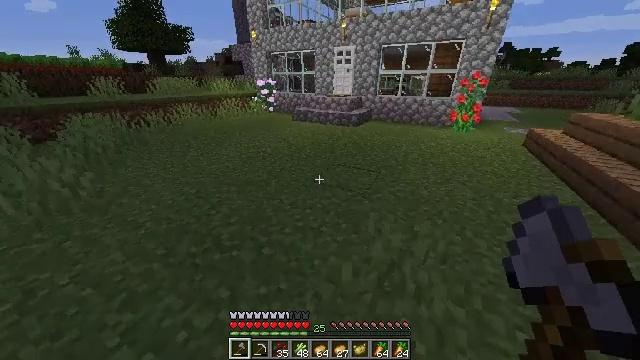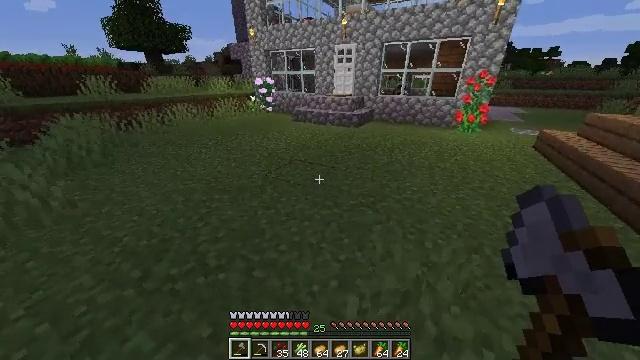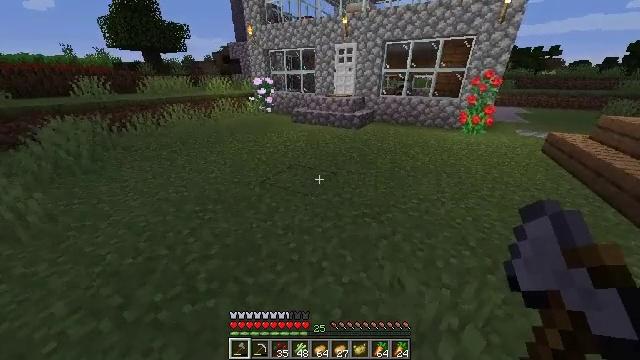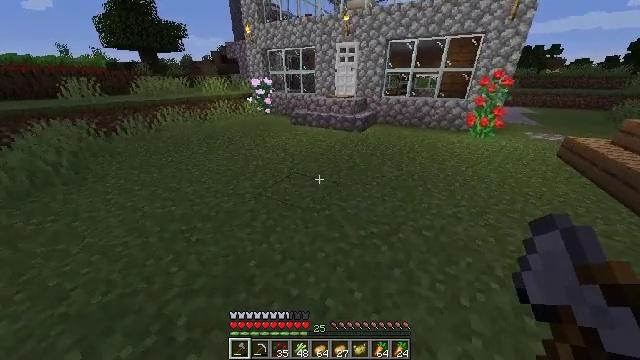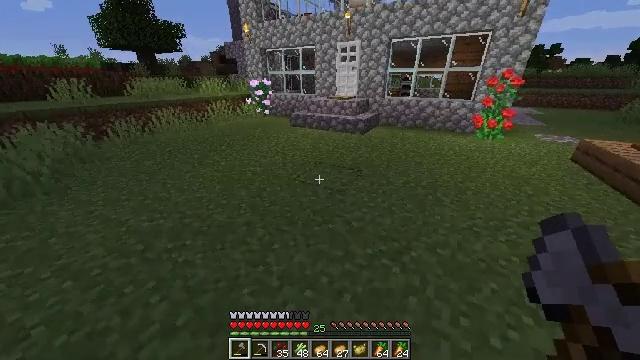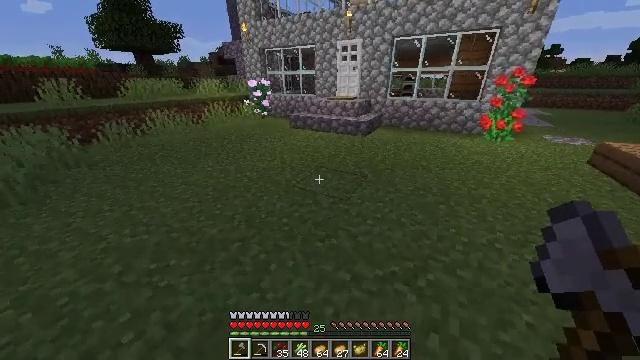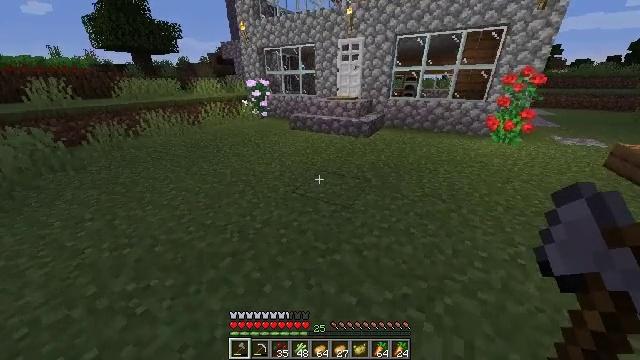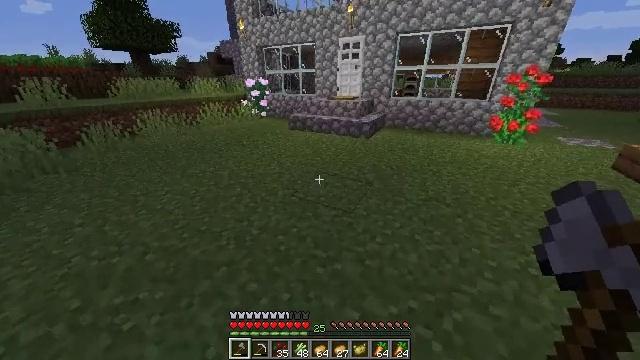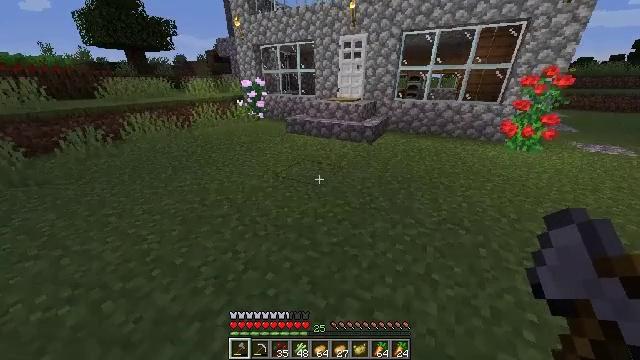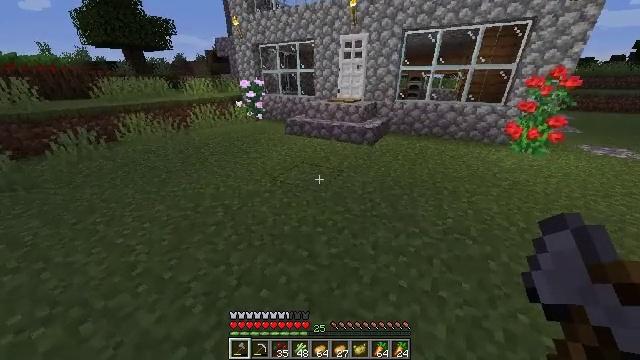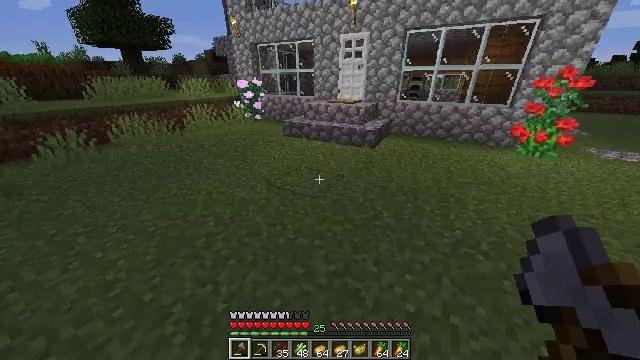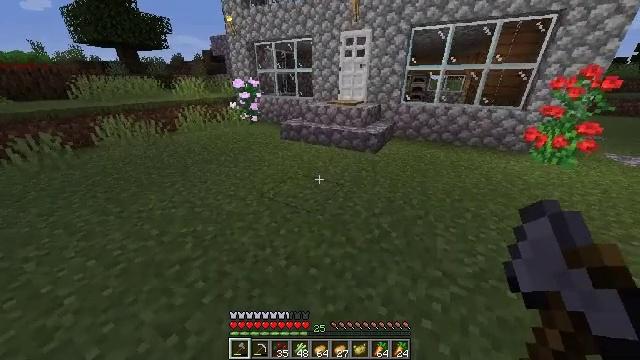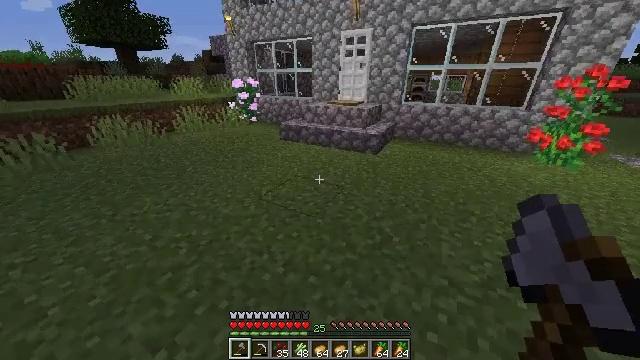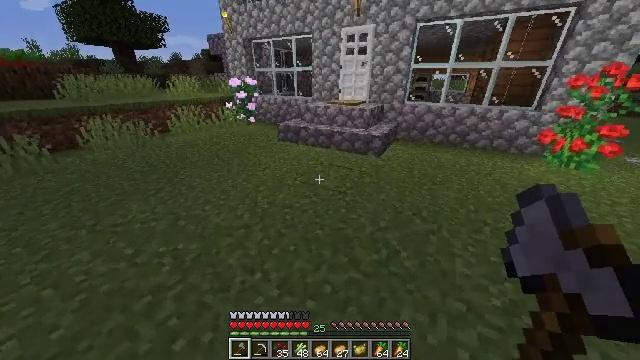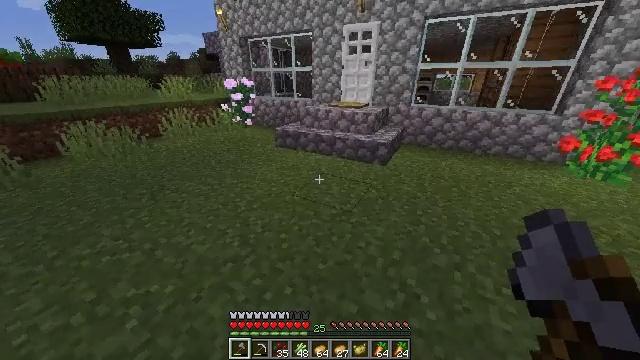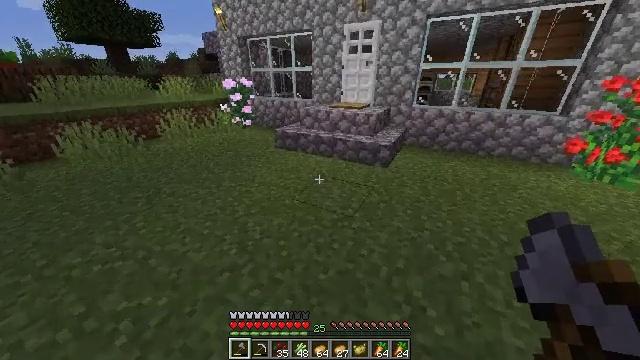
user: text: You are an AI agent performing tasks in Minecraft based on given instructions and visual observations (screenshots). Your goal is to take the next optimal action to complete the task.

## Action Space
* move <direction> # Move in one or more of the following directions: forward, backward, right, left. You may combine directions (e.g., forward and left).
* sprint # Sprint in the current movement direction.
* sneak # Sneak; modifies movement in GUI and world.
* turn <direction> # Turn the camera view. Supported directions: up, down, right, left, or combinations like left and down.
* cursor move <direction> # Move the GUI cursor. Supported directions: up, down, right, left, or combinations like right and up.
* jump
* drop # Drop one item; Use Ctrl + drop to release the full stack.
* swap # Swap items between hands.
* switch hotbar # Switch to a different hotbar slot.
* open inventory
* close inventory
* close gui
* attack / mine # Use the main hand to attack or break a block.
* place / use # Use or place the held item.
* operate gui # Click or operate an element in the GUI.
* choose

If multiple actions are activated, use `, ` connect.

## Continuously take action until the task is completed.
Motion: motion action
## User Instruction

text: Remove a poisonous potato from the inventory.
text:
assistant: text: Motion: move forward
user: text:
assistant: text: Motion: move forward
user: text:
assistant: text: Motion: move forward
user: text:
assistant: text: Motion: move forward
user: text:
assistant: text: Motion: move forward
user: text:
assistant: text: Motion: move forward
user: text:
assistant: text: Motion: move forward
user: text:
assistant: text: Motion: move forward
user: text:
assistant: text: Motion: move forward
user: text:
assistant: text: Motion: move forward
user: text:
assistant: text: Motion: move forward
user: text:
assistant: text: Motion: move forward
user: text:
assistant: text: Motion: move forward
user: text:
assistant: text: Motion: move forward
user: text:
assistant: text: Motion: move forward
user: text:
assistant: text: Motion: move forward
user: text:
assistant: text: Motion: move forward
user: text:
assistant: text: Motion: move forward
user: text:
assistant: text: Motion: move forward
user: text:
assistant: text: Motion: move forward
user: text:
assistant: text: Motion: move forward
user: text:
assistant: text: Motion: move forward, turn right and up
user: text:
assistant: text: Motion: move forward, turn right and up
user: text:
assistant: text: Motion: move forward, turn right
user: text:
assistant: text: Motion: move forward
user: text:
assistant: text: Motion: move forward
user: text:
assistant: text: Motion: move forward, turn left
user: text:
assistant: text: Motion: move forward, turn left
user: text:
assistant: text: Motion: move forward, jump
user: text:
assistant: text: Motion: move forward, turn down, jump